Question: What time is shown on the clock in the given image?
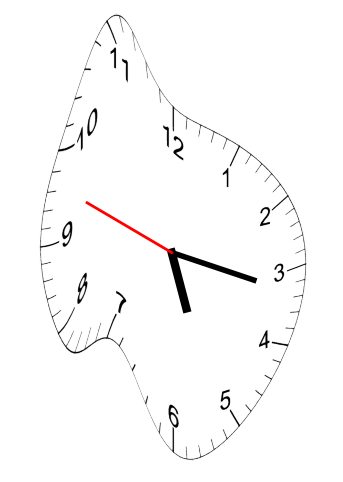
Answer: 05:16:48